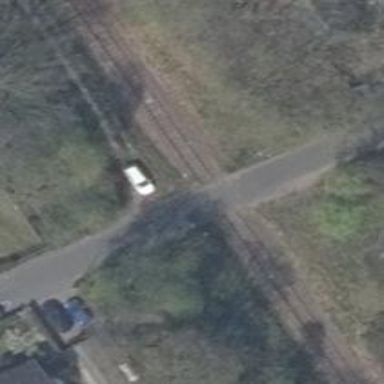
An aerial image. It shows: Railway level crossing.